Question: I made a borderless form and I set my background image (in PNG format) to something like the one shown in the image below. What I want is to make the form's background transparent so that only the circular image is shown. I tried changing the form's 'BackColor' to 'Transparent' but I'm getting an error saying 'Property value is not vald'

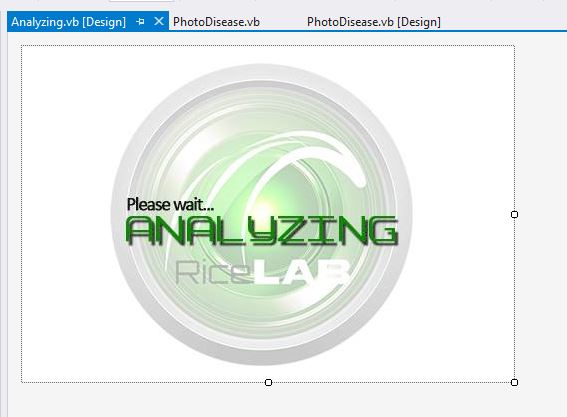
Answer: Try this
'''
Private Sub Form1_Load(sender As Object, e As EventArgs) Handles MyBase.Load
Me.BackColor = Color.Transparent
End Sub
'''
Call the SetStyle method of your form in the constructor.
'''
SetStyle(ControlStyles.SupportsTransparentBackColor, True)
'''